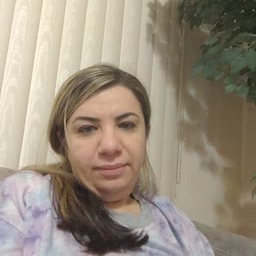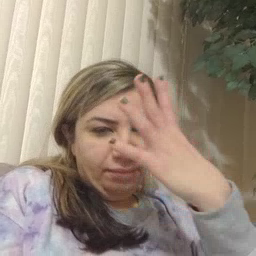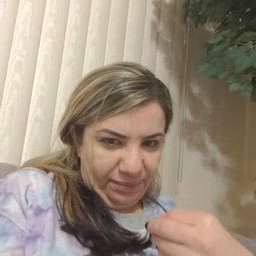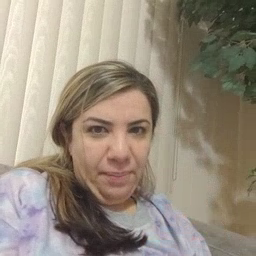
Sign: sleep